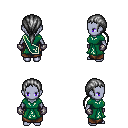
a pixel art fantasy rpg character, female body template, dark elf, purple skin, sash dress, robe skirt, gray ponytail hairstyle, metal gloves, four views (front, back, left, right), 2x2 character sprite sheet, small pixel art, hard edges, no anti-aliasing